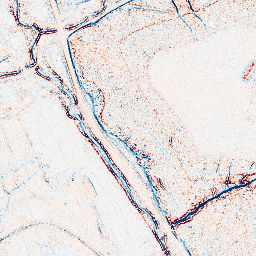
Category: edge_preserving
Decomposition family: bilateral
Decomposition parameters: d: 5
sigma_color: 25
sigma_space: 75
Upsampling method: bicubic
Upsampling parameters: scale: 2
Upsampling scale: 2